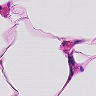
Metastatic tissue present: no